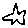
Label: star